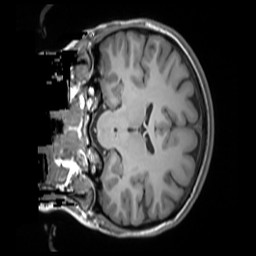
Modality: T1w
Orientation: coronal
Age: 27
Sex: female
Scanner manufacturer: siemens
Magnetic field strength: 3 T
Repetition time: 1.55 s
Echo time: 0.00234 s